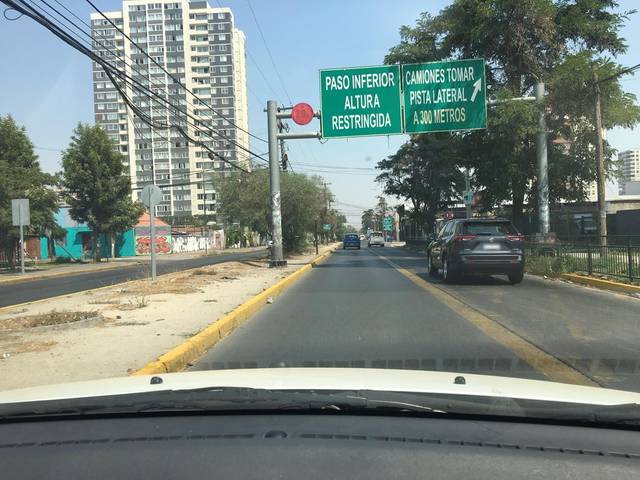
Region: Chile
Coordinates: -33.505, -70.65